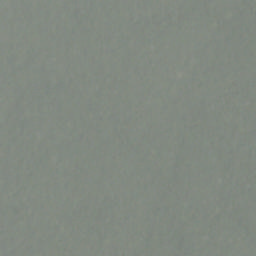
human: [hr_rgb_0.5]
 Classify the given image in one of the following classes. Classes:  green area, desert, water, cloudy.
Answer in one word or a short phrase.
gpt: cloudy